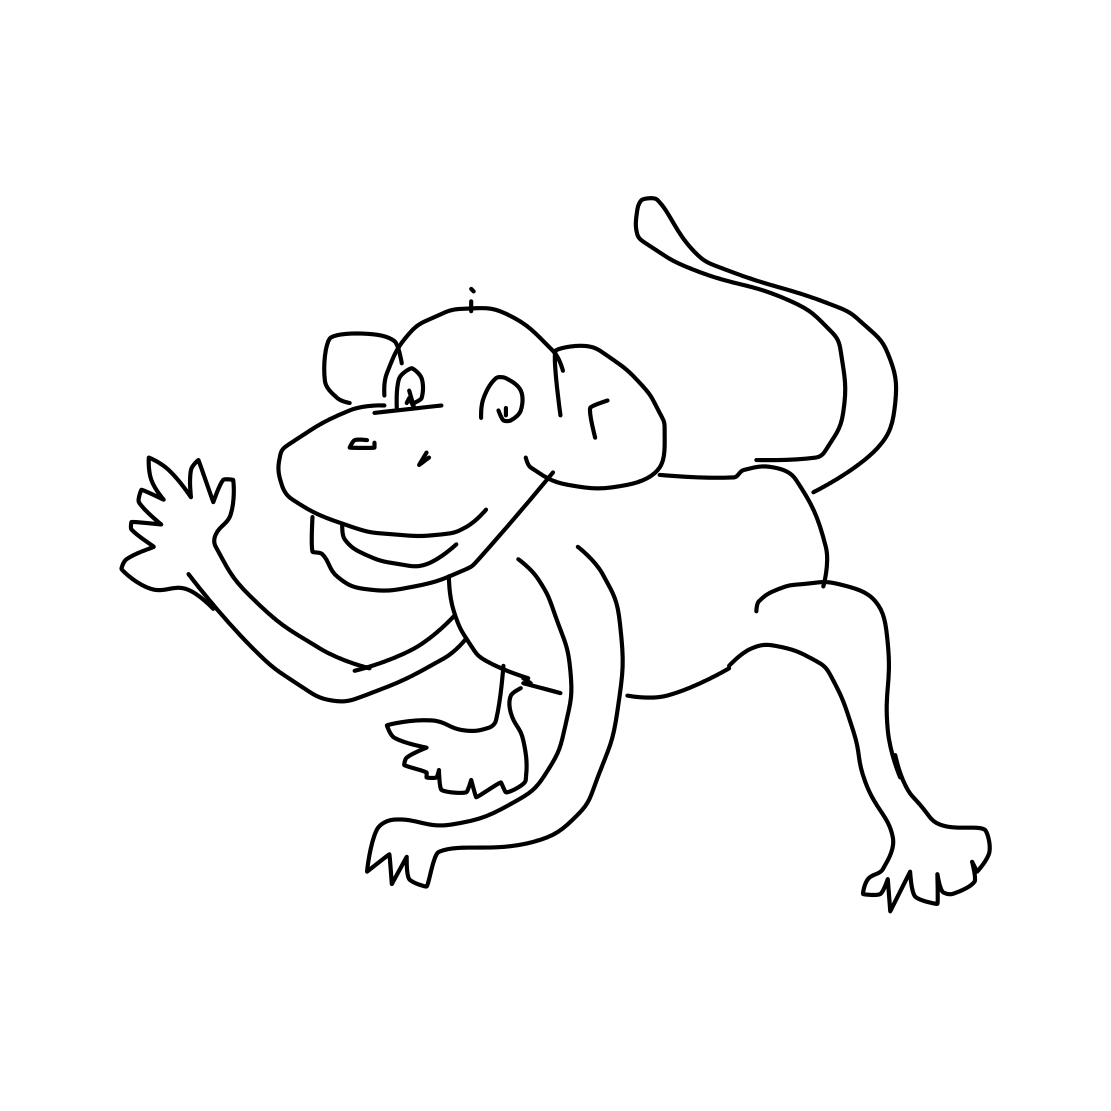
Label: monkey